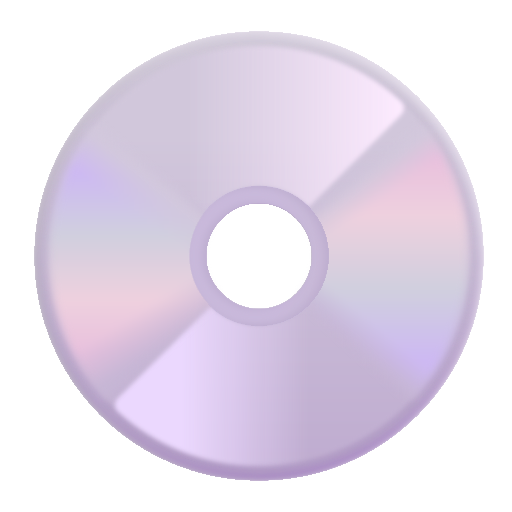
optical disk color